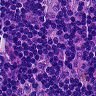
Metastatic tissue present: no